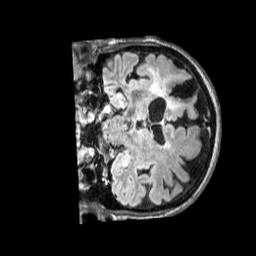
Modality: FLAIR
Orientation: coronal
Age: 61
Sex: male
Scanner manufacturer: siemens
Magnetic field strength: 3 T
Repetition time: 5 s
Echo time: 0.387 s